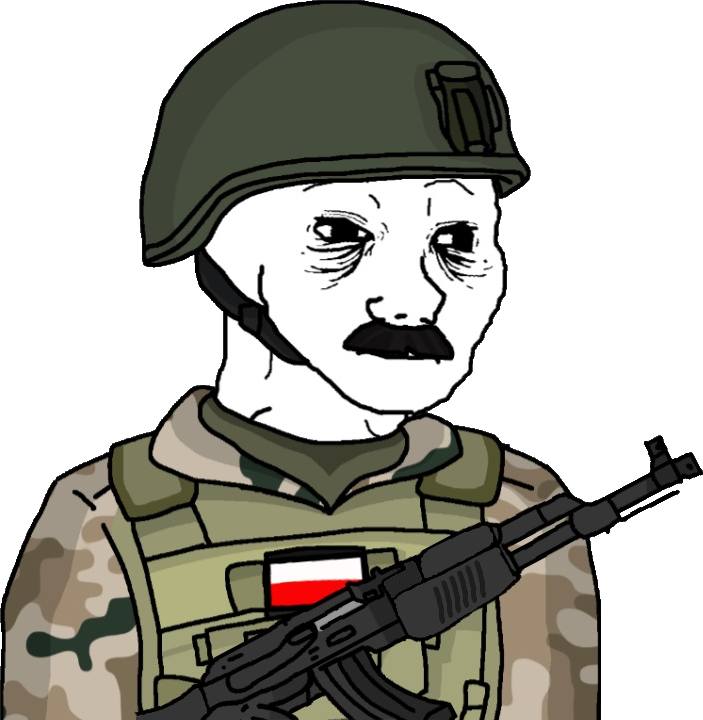
Label: 5_Tired_Wojak